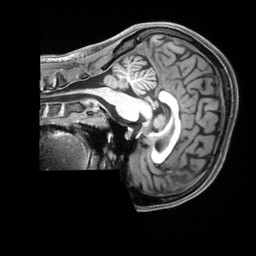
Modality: T1w
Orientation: sagittal
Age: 24
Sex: female
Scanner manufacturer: siemens
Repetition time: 2.3 s
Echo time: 0.00229 s